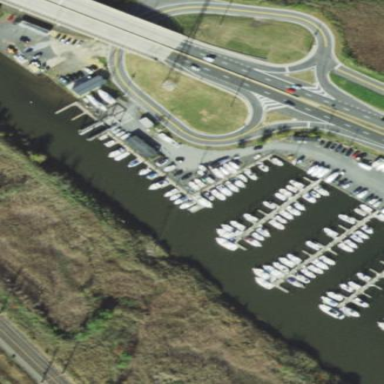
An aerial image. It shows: Marina on leisure land.